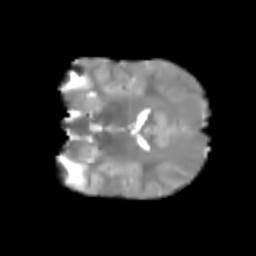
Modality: T2w
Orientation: coronal
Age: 6
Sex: male
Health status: healthy